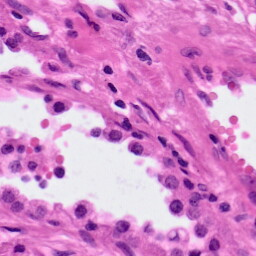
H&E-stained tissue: Lung